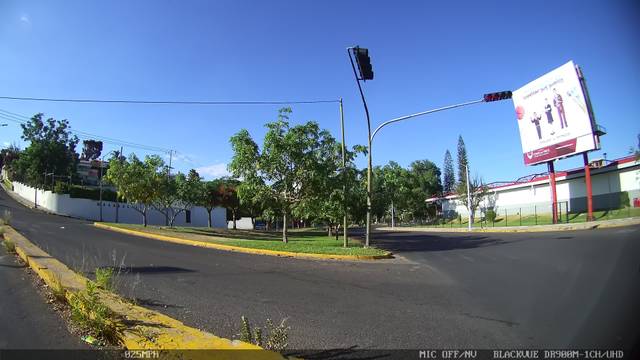
Region: Mexico
Coordinates: 20.694, -103.395